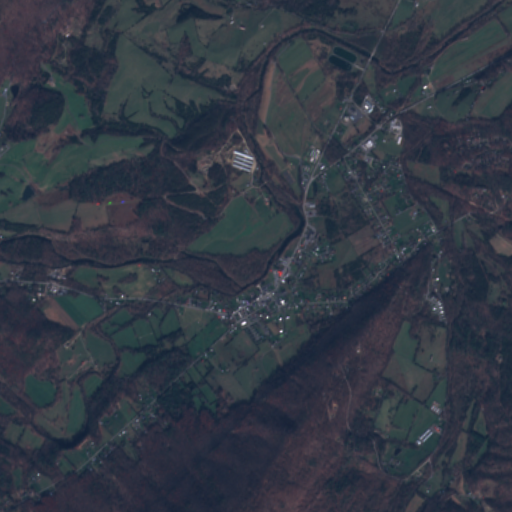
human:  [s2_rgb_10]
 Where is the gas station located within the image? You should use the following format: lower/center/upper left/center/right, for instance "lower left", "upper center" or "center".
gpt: The gas station is located in the upper right of the image.
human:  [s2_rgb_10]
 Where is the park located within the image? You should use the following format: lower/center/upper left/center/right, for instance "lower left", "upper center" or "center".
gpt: The park is located in the center right of the image.
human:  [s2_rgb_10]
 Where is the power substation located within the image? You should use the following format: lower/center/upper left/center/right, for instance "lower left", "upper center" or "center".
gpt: The power substation is located in the upper right of the image.
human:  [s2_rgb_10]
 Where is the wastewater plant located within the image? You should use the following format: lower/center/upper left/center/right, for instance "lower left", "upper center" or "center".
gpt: The wastewater plant is located in the upper right of the image.
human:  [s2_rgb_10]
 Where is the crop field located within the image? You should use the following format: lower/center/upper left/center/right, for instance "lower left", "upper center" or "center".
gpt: There is no crop field in the image.